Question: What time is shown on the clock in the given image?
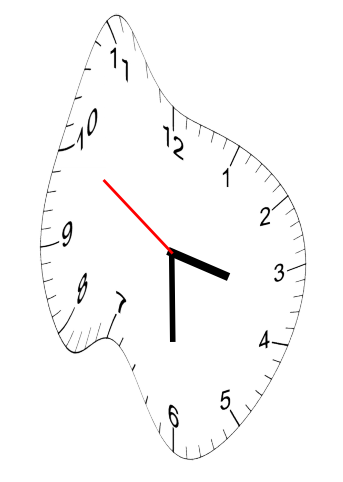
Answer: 03:29:50